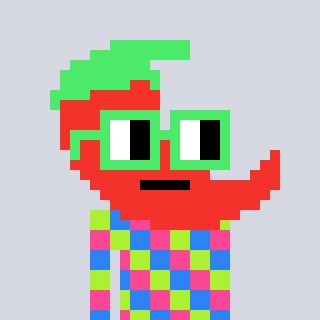
a pixel art character with square light green glasses, a chilli-shaped head and a peachy-colored body on a cool background